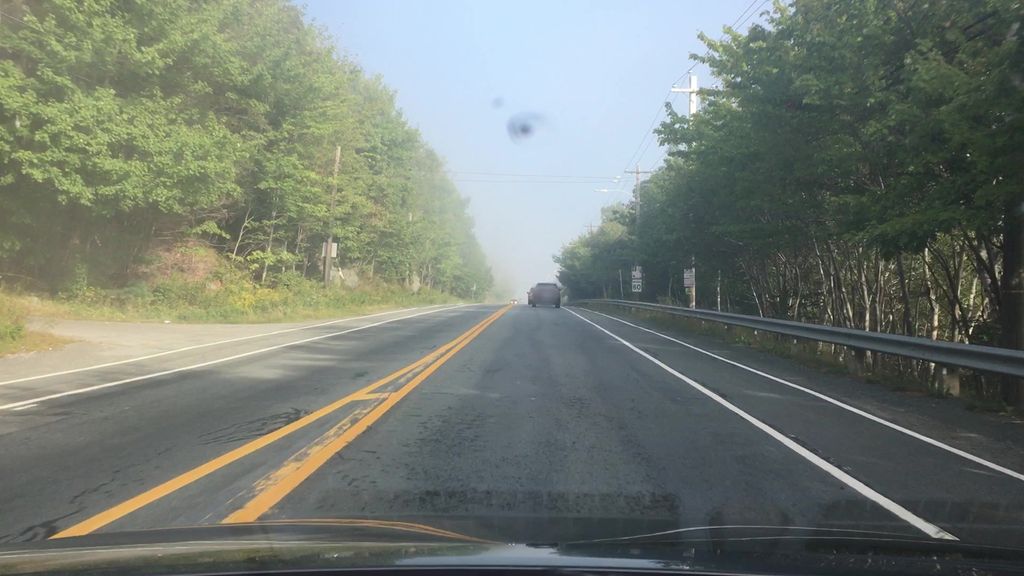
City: halifax